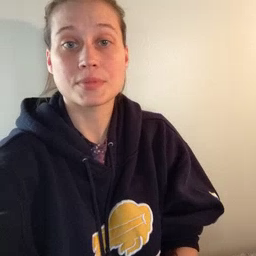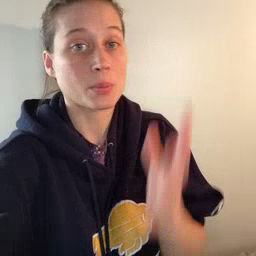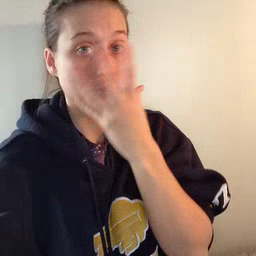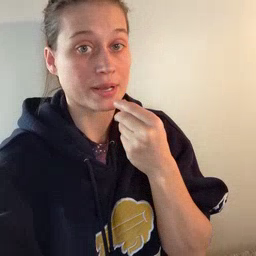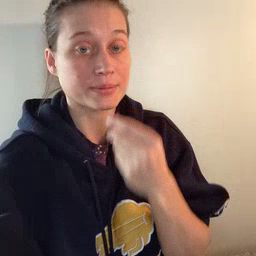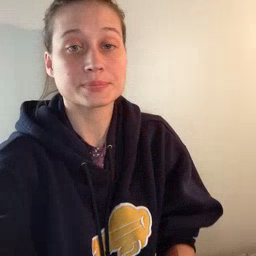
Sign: pretty